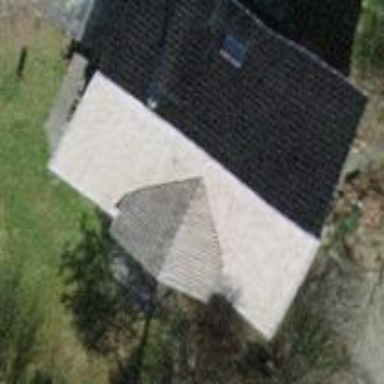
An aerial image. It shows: Detached building with gabled roof.